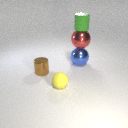
small green rubber cylinder above large red metal sphere